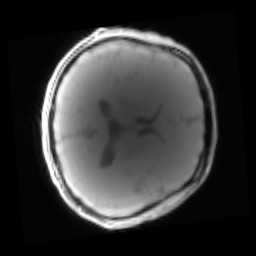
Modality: PDw
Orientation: axial
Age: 18
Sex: male
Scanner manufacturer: siemens
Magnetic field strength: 3 T
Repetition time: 0.25 s
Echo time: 0.00103 s